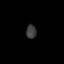
Tissue: prostate
Cell type: Fibroblasts
Senescence score: 0.7717
Nuclear area (px): 136
Mean DAPI intensity: 60.662